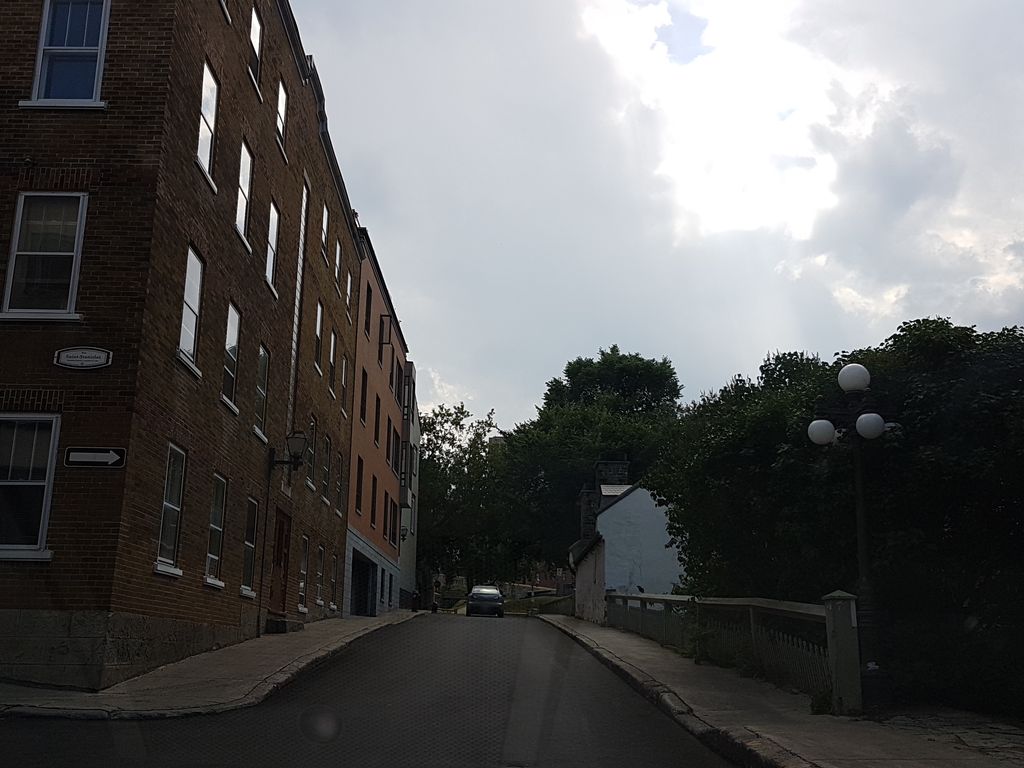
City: quebec_city